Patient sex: F
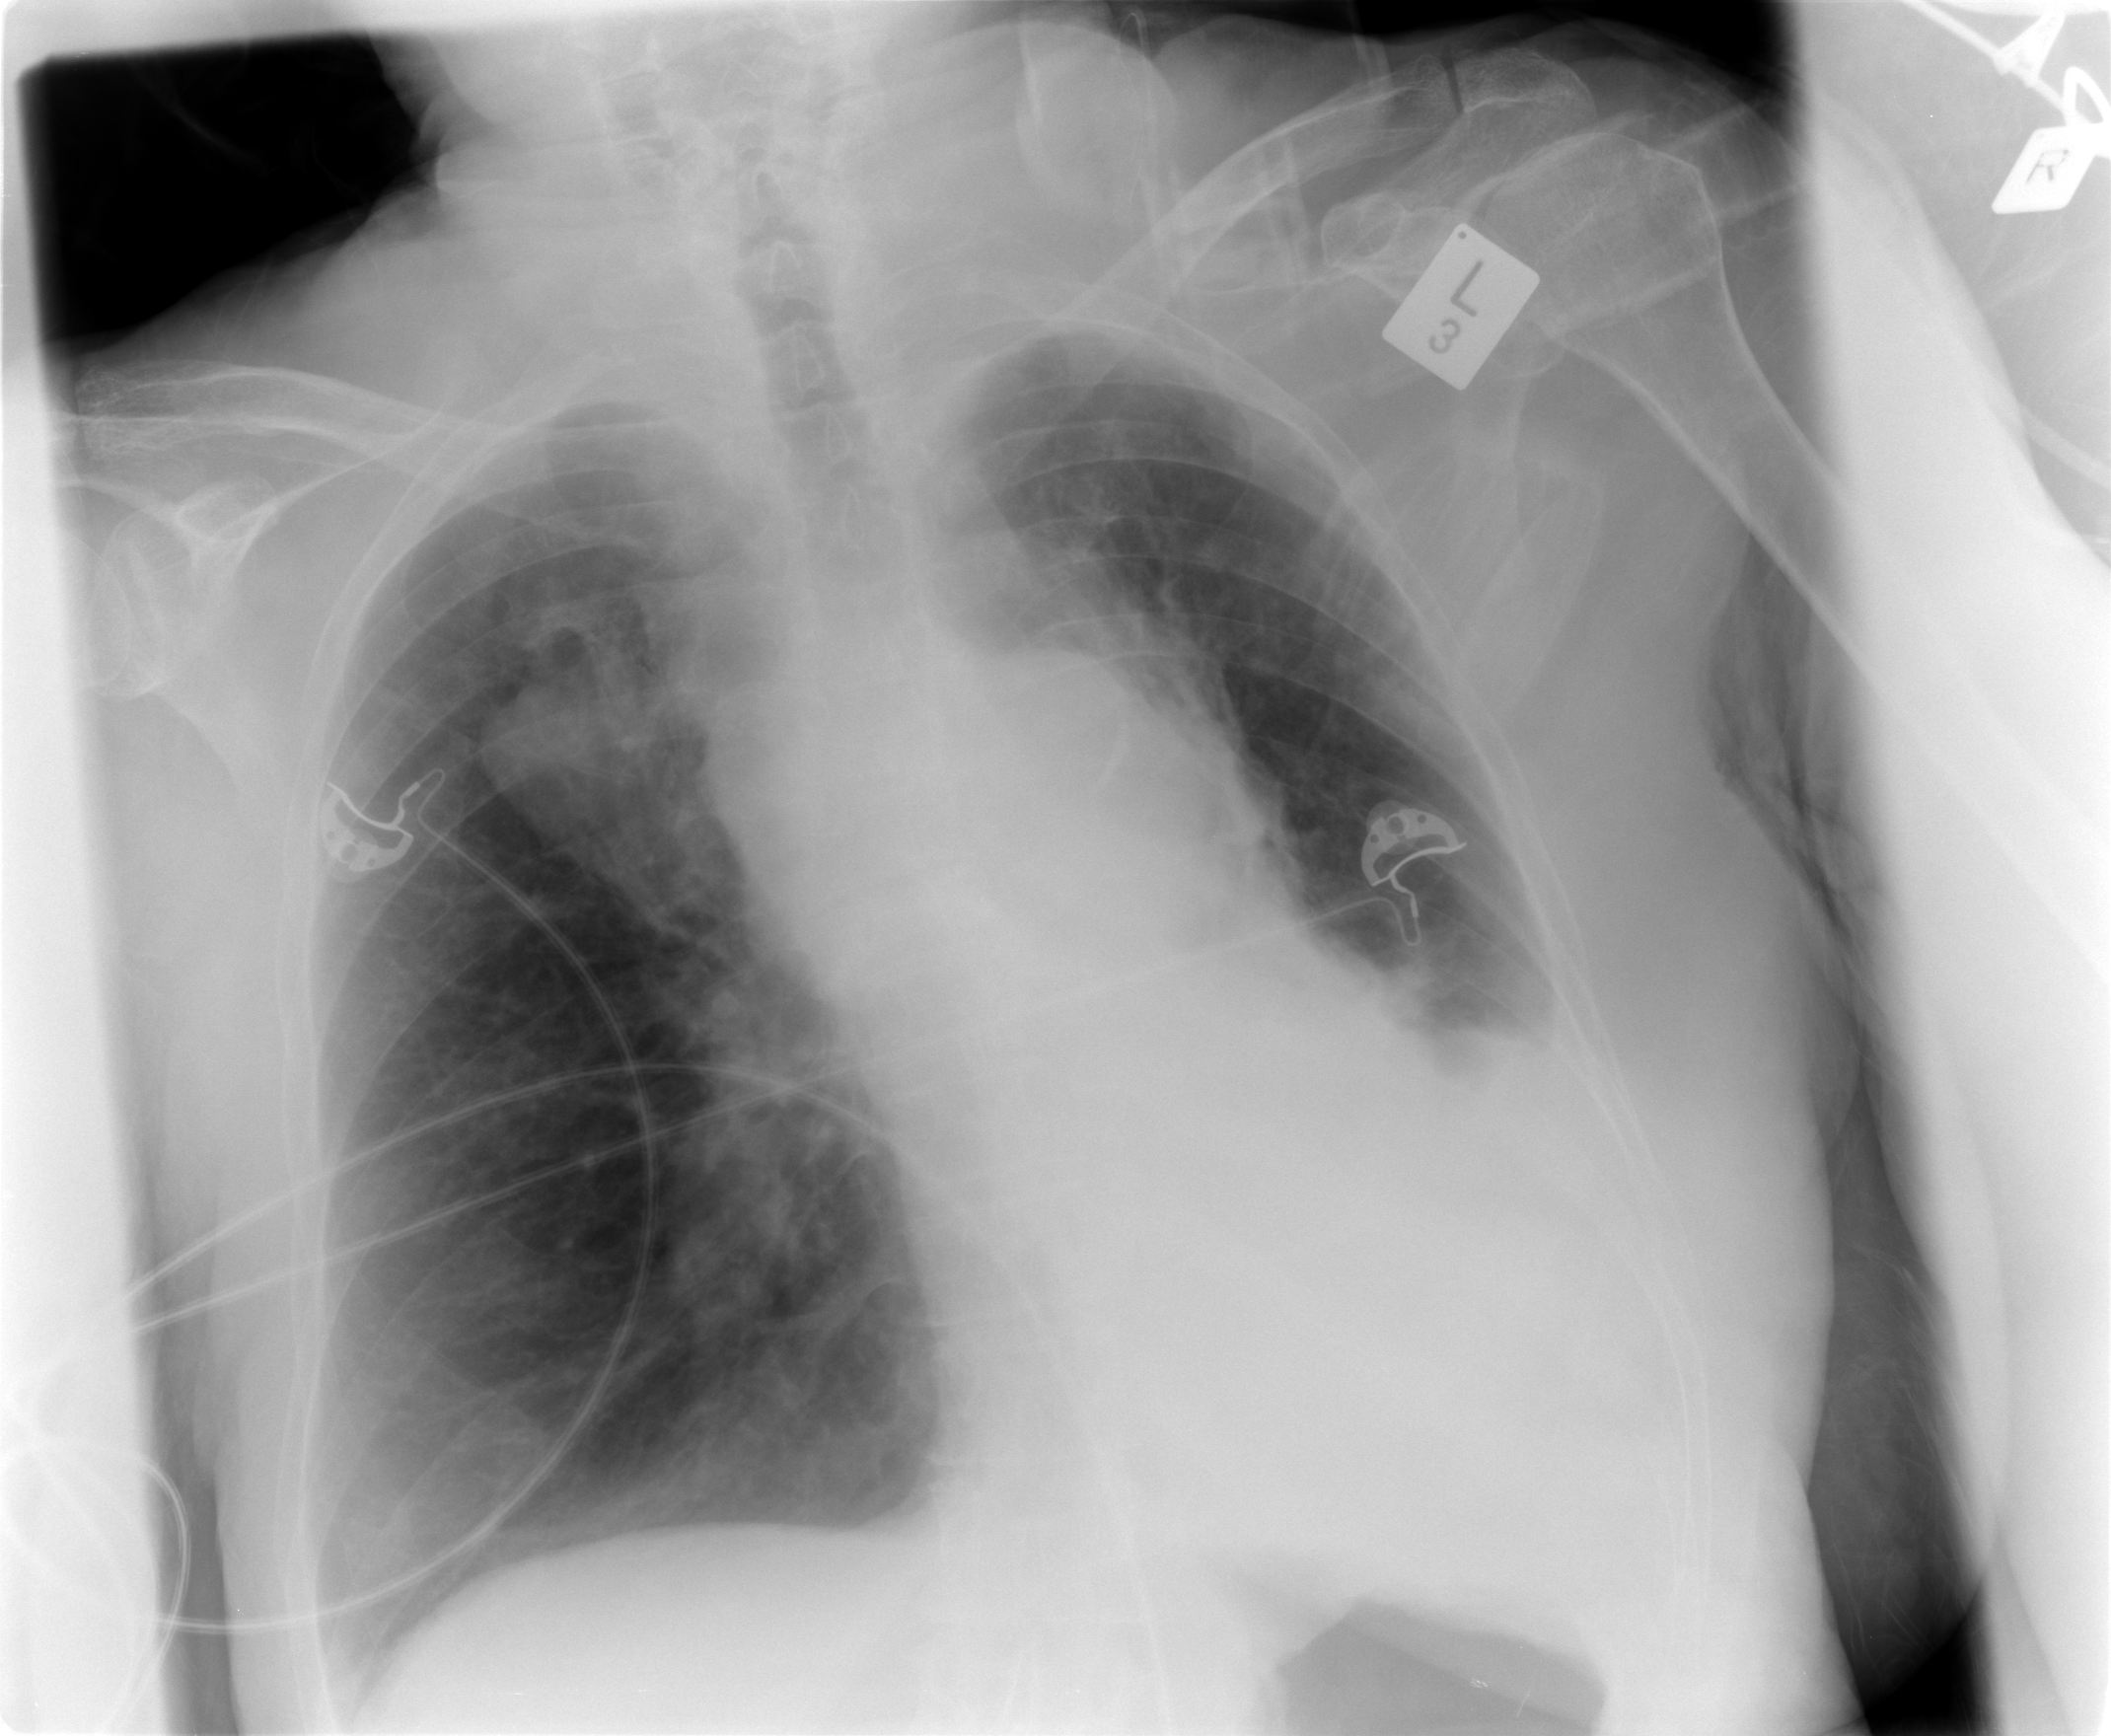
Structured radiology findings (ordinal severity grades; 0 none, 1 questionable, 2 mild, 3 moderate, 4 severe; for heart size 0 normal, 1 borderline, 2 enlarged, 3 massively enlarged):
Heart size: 1
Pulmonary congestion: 0
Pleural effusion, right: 0
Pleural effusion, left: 1
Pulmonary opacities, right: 0
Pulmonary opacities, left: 0
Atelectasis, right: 0
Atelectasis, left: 2